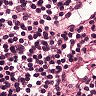
Metastatic tissue present: no